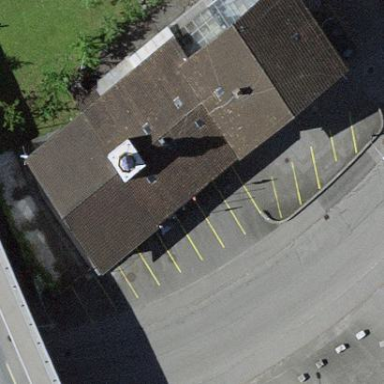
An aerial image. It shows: Building serving as place of worship.